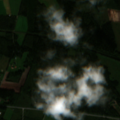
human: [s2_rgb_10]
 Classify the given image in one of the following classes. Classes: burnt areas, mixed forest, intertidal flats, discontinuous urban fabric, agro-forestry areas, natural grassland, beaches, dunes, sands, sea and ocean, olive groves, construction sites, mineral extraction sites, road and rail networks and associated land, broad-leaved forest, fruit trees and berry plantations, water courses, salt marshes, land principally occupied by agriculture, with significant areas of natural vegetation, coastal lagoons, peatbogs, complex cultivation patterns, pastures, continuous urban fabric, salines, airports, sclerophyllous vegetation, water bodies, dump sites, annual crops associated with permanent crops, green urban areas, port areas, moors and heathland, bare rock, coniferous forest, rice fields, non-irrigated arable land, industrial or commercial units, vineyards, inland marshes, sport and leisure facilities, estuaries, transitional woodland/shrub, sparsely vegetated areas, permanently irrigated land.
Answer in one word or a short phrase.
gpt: non-irrigated arable land, land principally occupied by agriculture, with significant areas of natural vegetation, mixed forest, transitional woodland/shrub